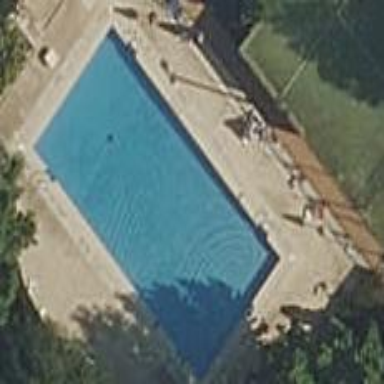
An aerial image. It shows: Swimming pool located in leisure land.